Field crop: tomato
Growth stage: 1
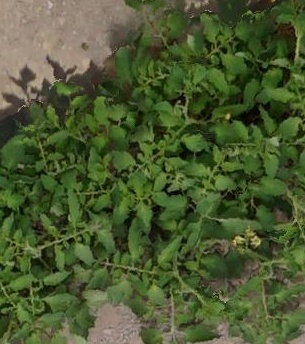
Species: tomato